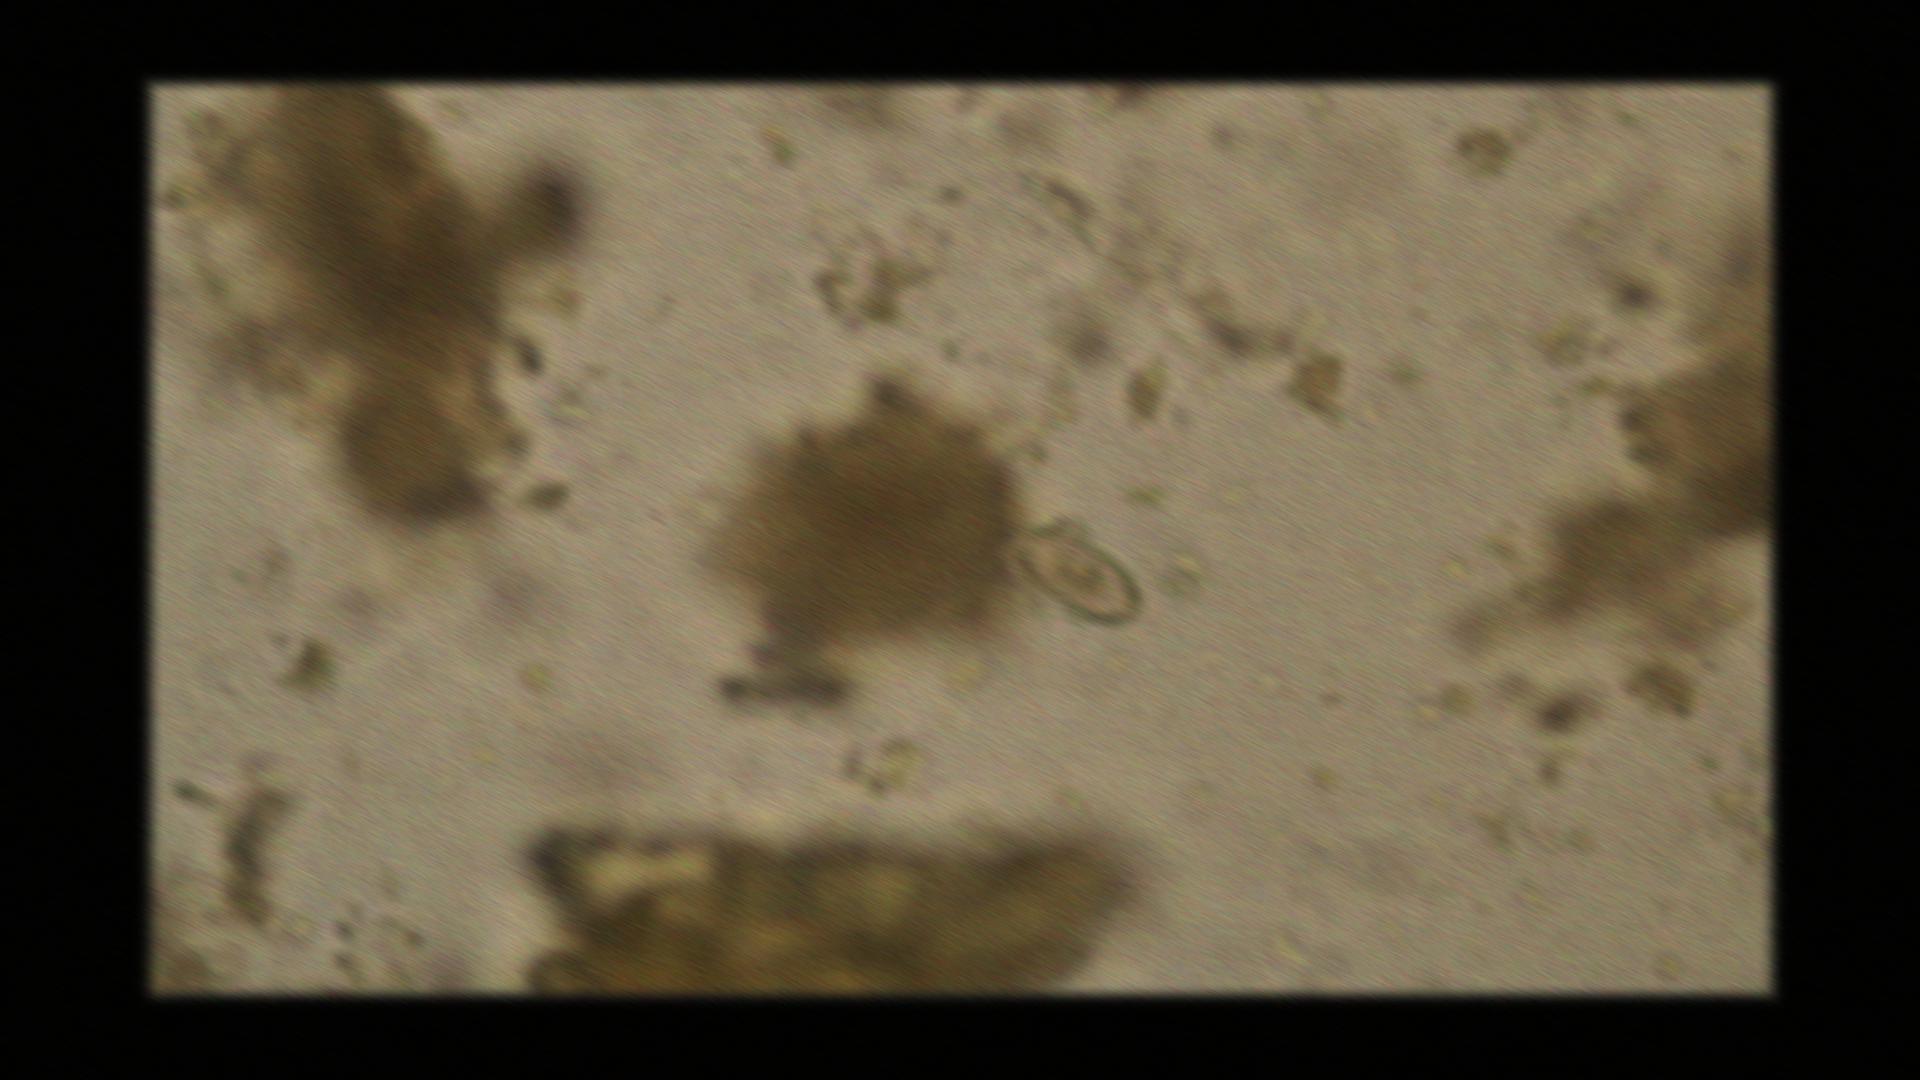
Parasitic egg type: Capillaria philippinensis